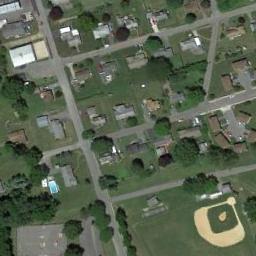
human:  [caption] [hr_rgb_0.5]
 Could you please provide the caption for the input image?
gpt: A baseball diamond on the lawn with some trees and the residential area beside .

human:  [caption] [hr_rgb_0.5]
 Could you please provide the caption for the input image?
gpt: A baseball diamond is surrounded by many buildings and trees .

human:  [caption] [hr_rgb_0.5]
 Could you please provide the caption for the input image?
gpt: There are two baseball fields in the picture, One of which is about twice as large as the other .

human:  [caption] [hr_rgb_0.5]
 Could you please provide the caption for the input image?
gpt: There is a simple baseball diamond in the grass surrounded by the houses .

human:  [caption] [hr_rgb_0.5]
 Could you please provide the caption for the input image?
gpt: Roads of varying lengths are next to the baseball diamond .